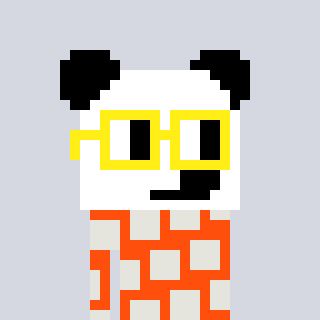
a pixel art character with square yellow glasses, a panda-shaped head and a orange-colored body on a cool background